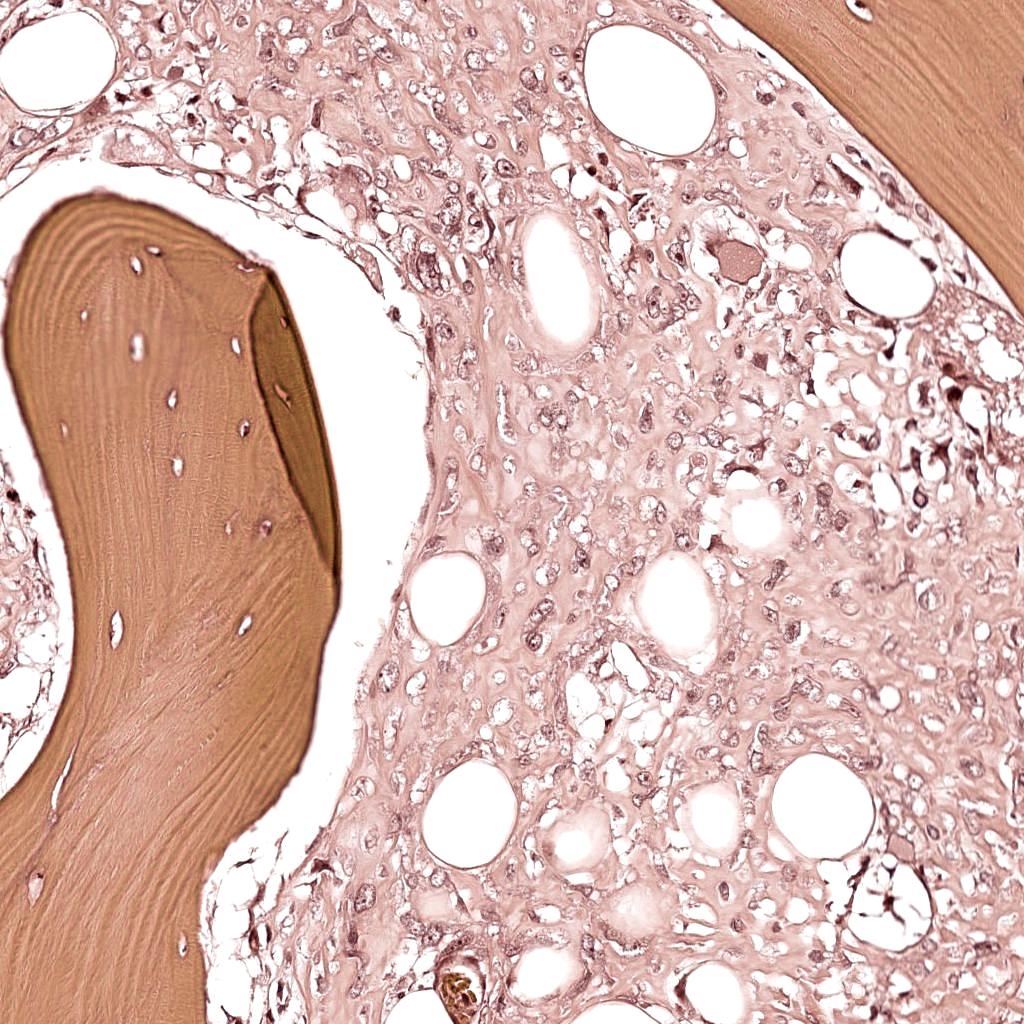
Label: Viable